Aerial crown-view tile of a tropical tree (Barro Colorado Island, Panama), acquired 20241014:
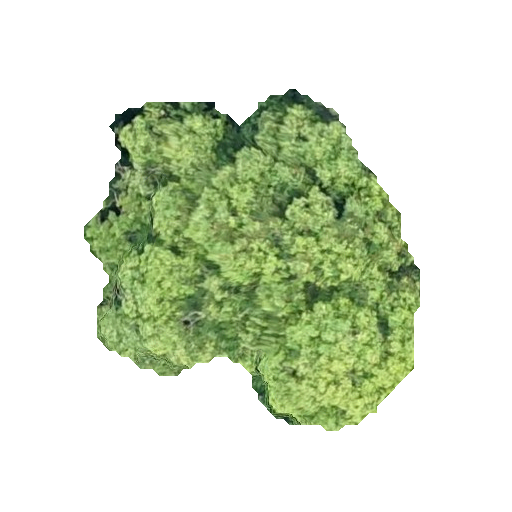
Species: Aspidosperma desmanthum
GBIF accepted scientific name: Aspidosperma desmanthum
Crown area: 126.194 m²